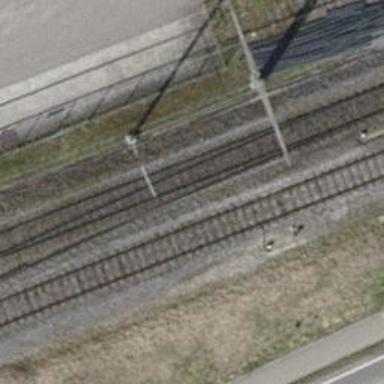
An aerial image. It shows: Rail siding with electrified tracks using contact line.